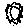
Label: sun